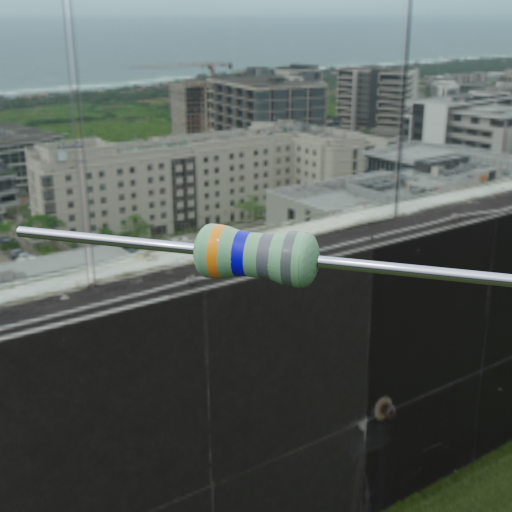
Resistor colour bands (in order): orange, blue, gray, gray